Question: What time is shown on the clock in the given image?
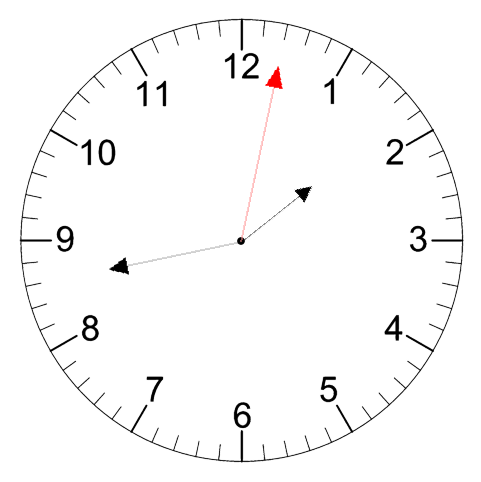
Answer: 01:43:02